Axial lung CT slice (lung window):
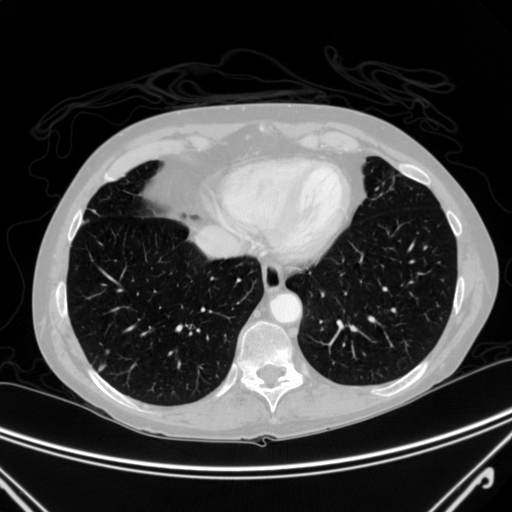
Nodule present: yes
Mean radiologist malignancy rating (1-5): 2.667